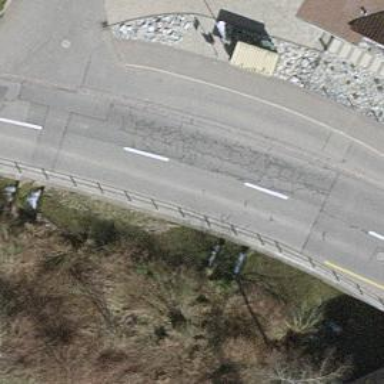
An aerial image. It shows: Bus stop with shelter for public transportation.